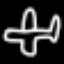
Label: airplane